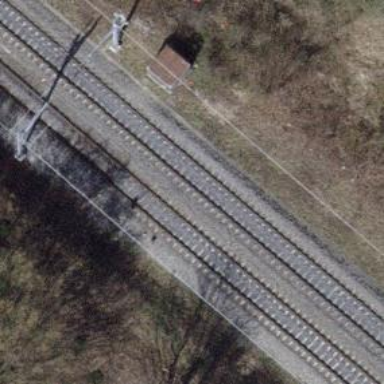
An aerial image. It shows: Single railway track with electrified contact line.